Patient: sex M, age 78
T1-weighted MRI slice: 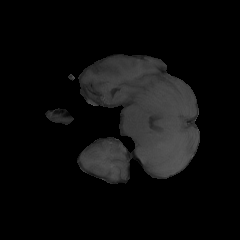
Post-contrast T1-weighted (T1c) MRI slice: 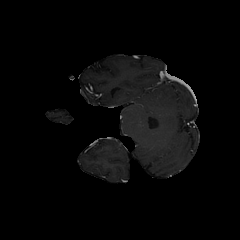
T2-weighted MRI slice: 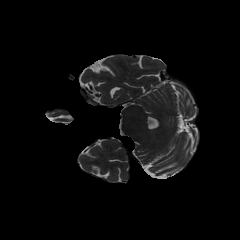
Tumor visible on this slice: no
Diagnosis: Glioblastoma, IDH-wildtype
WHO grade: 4